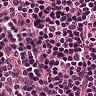
Metastatic tissue present: no